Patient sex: F
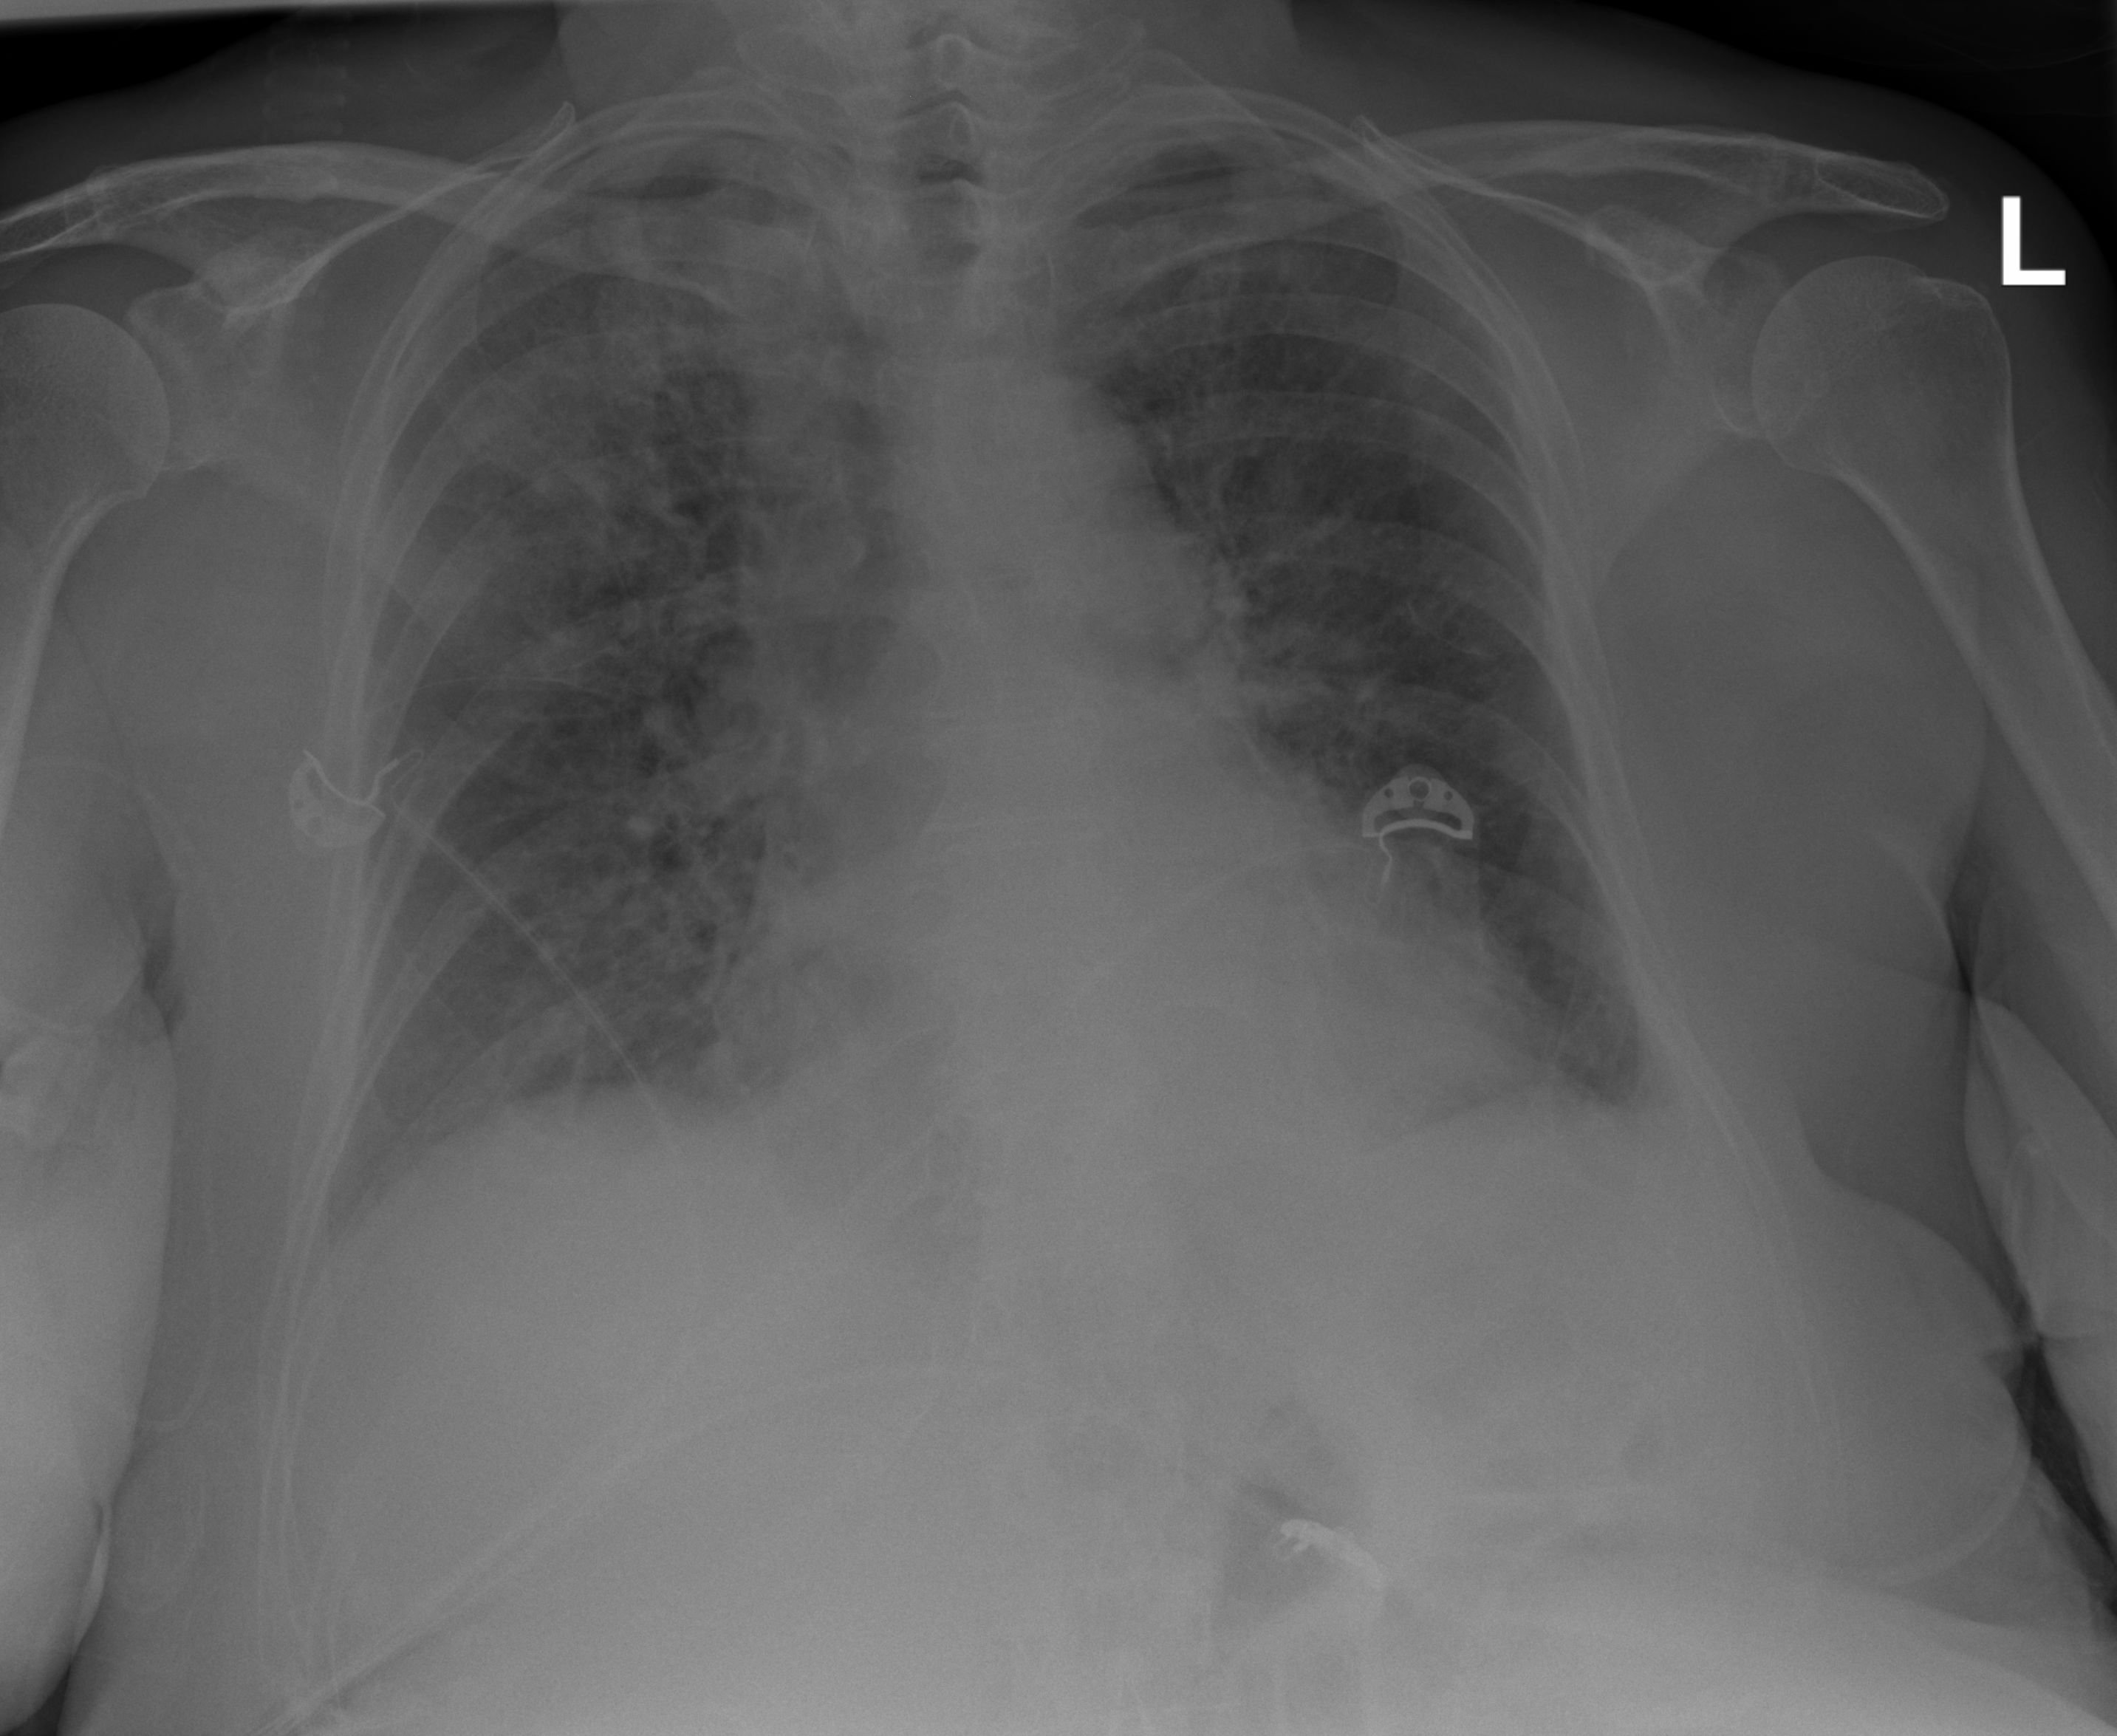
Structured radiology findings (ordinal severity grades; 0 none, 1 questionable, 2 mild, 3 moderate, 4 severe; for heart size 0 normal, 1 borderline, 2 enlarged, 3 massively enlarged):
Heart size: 2
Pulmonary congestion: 2
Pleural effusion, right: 2
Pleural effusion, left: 2
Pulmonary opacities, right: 3
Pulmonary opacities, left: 2
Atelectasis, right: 2
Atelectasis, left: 2